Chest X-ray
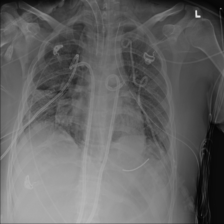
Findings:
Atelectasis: negative
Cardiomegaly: negative
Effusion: negative
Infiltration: negative
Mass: negative
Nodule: negative
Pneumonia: negative
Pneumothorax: negative
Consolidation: negative
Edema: negative
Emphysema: negative
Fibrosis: negative
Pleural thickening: negative
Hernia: negative